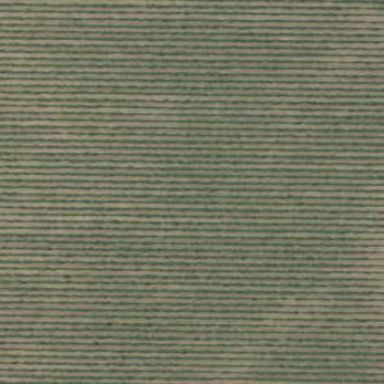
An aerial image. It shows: Vineyard where grapes are grown.